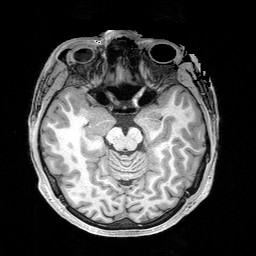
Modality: T1w
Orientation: coronal
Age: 22
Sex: male
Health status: healthy